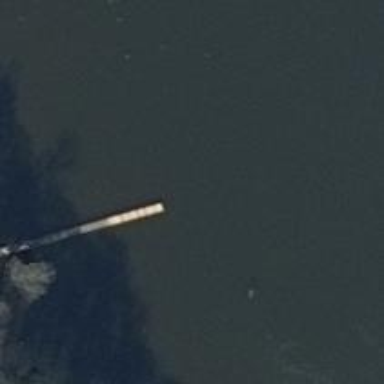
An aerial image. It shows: Man-made pier.